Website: apple
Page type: account-selection
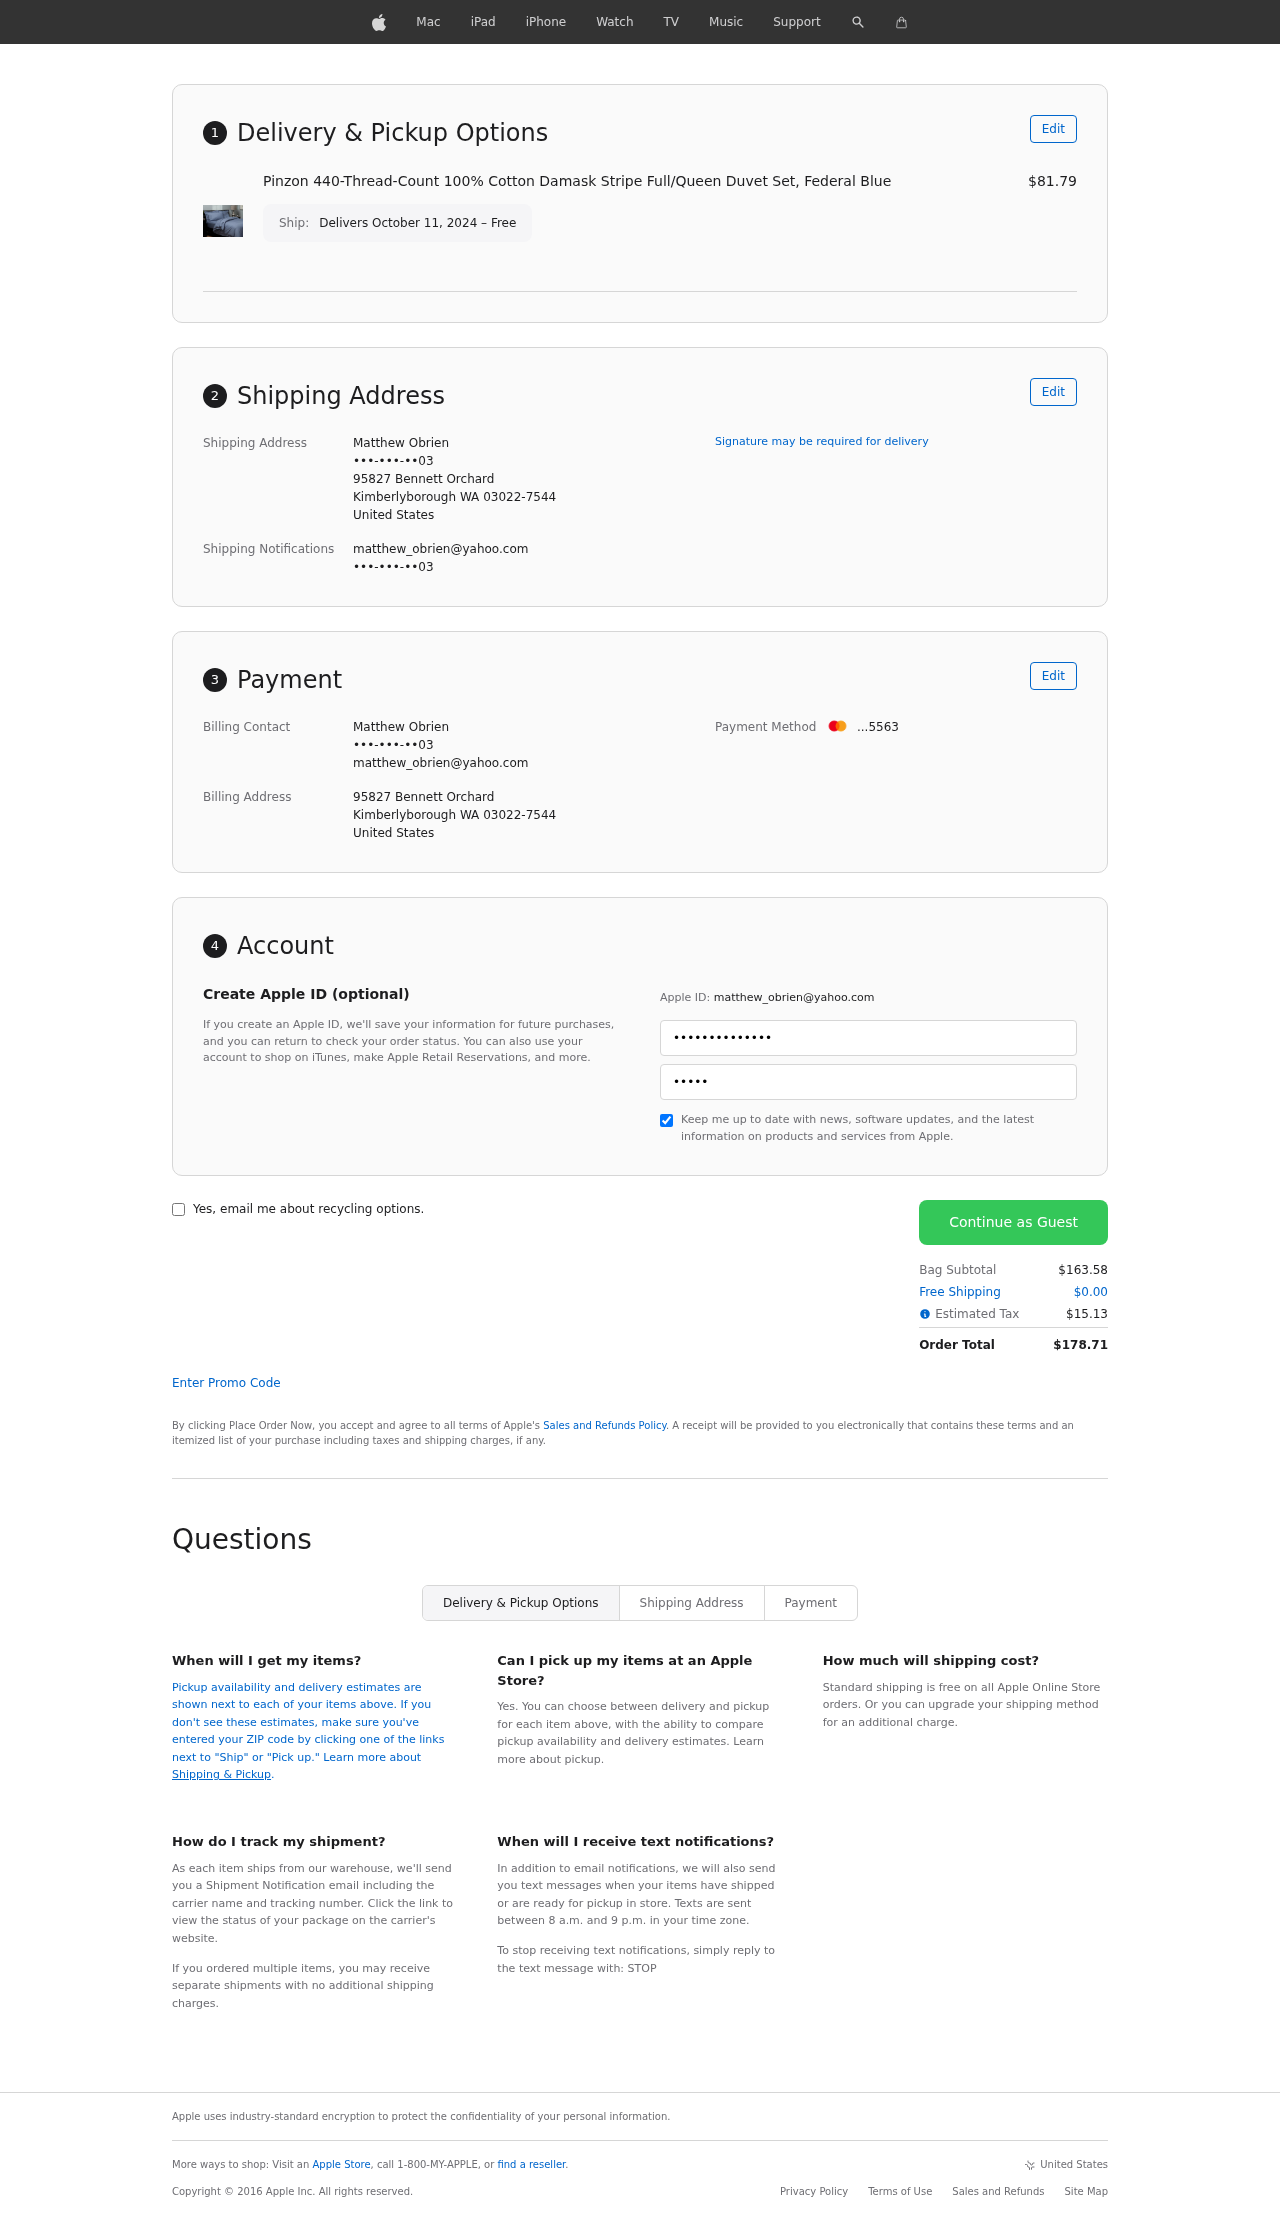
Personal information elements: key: PII_CARD_LAST4
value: ...5563
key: PII_CITY
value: Kimberlyborough
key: PII_COUNTRY
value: United States
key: PII_EMAIL
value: matthew_obrien@yahoo.com
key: PII_FULLNAME
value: Matthew Obrien
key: PII_PHONE
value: •••-•••-••03
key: PII_POSTCODE_FULL
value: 03022-7544
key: PII_POSTCODE_FULL
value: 03022
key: PII_STATE_ABBR
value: WA
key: PII_STREET
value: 95827 Bennett Orchard
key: PII_DOB_MONTH
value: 03
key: PII_FIRSTNAME
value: Matthew
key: PII_LASTNAME
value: Obrien
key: PII_FULLNAME2
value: Matthew Obrien
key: PII_FULLNAME3
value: Matthew Obrien
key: PII_FIRSTNAME2
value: Matthew
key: PII_FIRSTNAME3
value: Matthew
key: PII_LASTNAME2
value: Obrien
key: PII_LASTNAME3
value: Obrien
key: PII_FIRSTNAME_DERIVED
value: Matthew
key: PII_LASTNAME_DERIVED
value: Obrien
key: PII_FULLNAME_DERIVED
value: Matthew Obrien
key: PII_NAME_FULL_DERIVED
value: Matthew Obrien
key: PII_EMAIL2
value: matthew_obrien@yahoo.com
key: PII_EMAIL3
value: matthew_obrien@yahoo.com
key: PII_STREET2
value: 95827 Bennett Orchard
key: PII_POSTCODE
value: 03022
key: PII_POSTCODE_EXT
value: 7544
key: PII_POSTCODE_NUMERIC
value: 3022
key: PII_POSTCODE_EXT_NUMERIC
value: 7544
Product elements: key: PRODUCT1_NAME
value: Pinzon 440-Thread-Count 100% Cotton Damask Stripe Full/Queen Duvet Set, Federal Blue
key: PRODUCT1_PRICE
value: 81.79
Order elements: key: ORDER_DELIVERY_DATE
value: Delivers October 11, 2024 – Free
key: ORDER_SUBTOTAL
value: $163.58
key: ORDER_SHIPPING_COST
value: $0.00
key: ORDER_TAX
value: $15.13
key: ORDER_TOTAL
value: $178.71